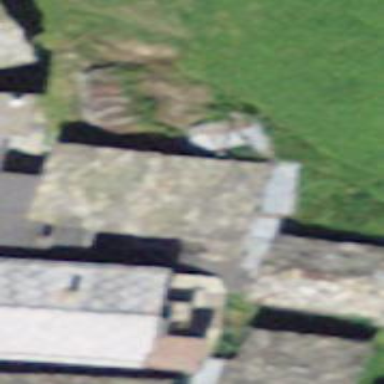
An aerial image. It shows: Barn.